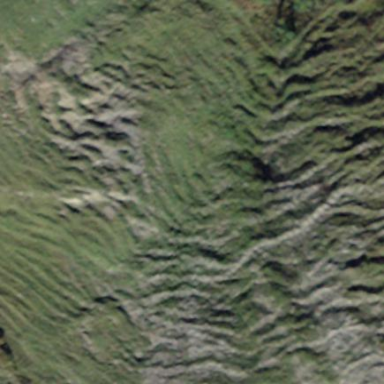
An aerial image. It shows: Natural scree.